Question: I try to make a meteor like <URL>,
but I can only get like this:

This is my simplex noise:
'''
public class PerlinNoise{
int B = 256;
int[] m_perm = new int[B+B];
Texture2D m_permTex;
public int octava;
public float frequencia, amplitud;
public PerlinNoise(int seed, float frec, float amp, int oct)
{
octava = oct;
amplitud = amp;
frequencia = frec;
UnityEngine.Random.seed = seed;
int i, j, k;
for (i = 0 ; i < B ; i++)
{
m_perm[i] = i;
}
while (--i != 0)
{
k = m_perm[i];
j = UnityEngine.Random.Range(0, B);
m_perm[i] = m_perm[j];
m_perm[j] = k;
}
for (i = 0 ; i < B; i++)
{
m_perm[B + i] = m_perm[i];
}
}
float FADE(float t) { return t * t * t * ( t * ( t * 6.0f - 15.0f ) + 10.0f ); }
float LERP(float t, float a, float b) { return (a) + (t)*((b)-(a)); }
float GRAD1(int hash, float x )
{
int h = hash & 15;
float grad = 1.0f + (h & 7);
if ((h&8) != 0) grad = -grad;
return ( grad * x );
}
float GRAD2(int hash, float x, float y)
{
int h = hash & 7;
float u = h<4 ? x : y;
float v = h<4 ? y : x;
return (((h&1) != 0)? -u : u) + (((h&2) != 0) ? -2.0f*v : 2.0f*v);
}
float GRAD3(int hash, float x, float y , float z)
{
int h = hash & 15;
float u = h<8 ? x : y;
float v = (h<4) ? y : (h==12 || h==14) ? x : z;
return (((h&1) != 0)? -u : u) + (((h&2) != 0)? -v : v);
}
float Noise1D( float x )
{
//returns a noise value between -0.5 and 0.5
int ix0, ix1;
float fx0, fx1;
float s, n0, n1;
ix0 = (int)Mathf.Floor(x); // Integer part of x
fx0 = x - ix0; // Fractional part of x
fx1 = fx0 - 1.0f;
ix1 = ( ix0+1 ) & 0xff;
ix0 = ix0 & 0xff; // Wrap to 0..255
s = FADE(fx0);
n0 = GRAD1(m_perm[ix0], fx0);
n1 = GRAD1(m_perm[ix1], fx1);
return 0.188f * LERP( s, n0, n1);
}
public float Noise2D( float x, float y )
{
int ix0, iy0, ix1, iy1;
float fx0, fy0, fx1, fy1, s, t, nx0, nx1, n0, n1;
ix0 = (int)Mathf.Floor(x);
iy0 = (int)Mathf.Floor(y);
fx0 = x - ix0;
fy0 = y - iy0;
fx1 = fx0 - 1.0f;
fy1 = fy0 - 1.0f;
ix1 = (ix0 + 1) & 0xff; // Wrap to 0..255
iy1 = (iy0 + 1) & 0xff;
ix0 = ix0 & 0xff;
iy0 = iy0 & 0xff;
t = FADE( fy0 );
s = FADE( fx0 );
nx0 = GRAD2(m_perm[ix0 + m_perm[iy0]], fx0, fy0);
nx1 = GRAD2(m_perm[ix0 + m_perm[iy1]], fx0, fy1);
n0 = LERP( t, nx0, nx1 );
nx0 = GRAD2(m_perm[ix1 + m_perm[iy0]], fx1, fy0);
nx1 = GRAD2(m_perm[ix1 + m_perm[iy1]], fx1, fy1);
n1 = LERP(t, nx0, nx1);
return 0.507f * LERP( s, n0, n1 );
}
float Noise3D( float x, float y, float z )
{
//returns a noise value between -1.5 and 1.5
int ix0, iy0, ix1, iy1, iz0, iz1;
float fx0, fy0, fz0, fx1, fy1, fz1;
float s, t, r;
float nxy0, nxy1, nx0, nx1, n0, n1;
ix0 = (int)Mathf.Floor( x ); // Integer part of x
iy0 = (int)Mathf.Floor( y ); // Integer part of y
iz0 = (int)Mathf.Floor( z ); // Integer part of z
fx0 = x - ix0; // Fractional part of x
fy0 = y - iy0; // Fractional part of y
fz0 = z - iz0; // Fractional part of z
fx1 = fx0 - 1.0f;
fy1 = fy0 - 1.0f;
fz1 = fz0 - 1.0f;
ix1 = ( ix0 + 1 ) & 0xff; // Wrap to 0..255
iy1 = ( iy0 + 1 ) & 0xff;
iz1 = ( iz0 + 1 ) & 0xff;
ix0 = ix0 & 0xff;
iy0 = iy0 & 0xff;
iz0 = iz0 & 0xff;
r = FADE( fz0 );
t = FADE( fy0 );
s = FADE( fx0 );
nxy0 = GRAD3(m_perm[ix0 + m_perm[iy0 + m_perm[iz0]]], fx0, fy0, fz0);
nxy1 = GRAD3(m_perm[ix0 + m_perm[iy0 + m_perm[iz1]]], fx0, fy0, fz1);
nx0 = LERP( r, nxy0, nxy1 );
nxy0 = GRAD3(m_perm[ix0 + m_perm[iy1 + m_perm[iz0]]], fx0, fy1, fz0);
nxy1 = GRAD3(m_perm[ix0 + m_perm[iy1 + m_perm[iz1]]], fx0, fy1, fz1);
nx1 = LERP( r, nxy0, nxy1 );
n0 = LERP( t, nx0, nx1 );
nxy0 = GRAD3(m_perm[ix1 + m_perm[iy0 + m_perm[iz0]]], fx1, fy0, fz0);
nxy1 = GRAD3(m_perm[ix1 + m_perm[iy0 + m_perm[iz1]]], fx1, fy0, fz1);
nx0 = LERP( r, nxy0, nxy1 );
nxy0 = GRAD3(m_perm[ix1 + m_perm[iy1 + m_perm[iz0]]], fx1, fy1, fz0);
nxy1 = GRAD3(m_perm[ix1 + m_perm[iy1 + m_perm[iz1]]], fx1, fy1, fz1);
nx1 = LERP( r, nxy0, nxy1 );
n1 = LERP( t, nx0, nx1 );
return 0.936f * LERP( s, n0, n1 );
}
public float FractalNoise1D(float x, int octNum, float frq, float amp)
{
float gain = 1.0f;
float sum = 0.0f;
for(int i = 0; i < octNum; i++)
{
sum += Noise1D(x*gain/frq) * amp/gain;
gain *= 2.0f;
}
return sum;
}
public float FractalNoise2D(float x, float y, int octNum, float frq, float amp)
{
float gain = 1.0f;
float sum = 0.0f;
for(int i = 0; i < octNum; i++)
{
sum += Noise2D(x*gain/frq, y*gain/frq) * amp/gain;
gain *= 2.0f;
}
return sum;
}
public int Noise2D(Vector3Int v3) {
return Mathf.RoundToInt(FractalNoise2D(v3.x,v3.z,octava,frequencia,amplitud));
}
public int Noise2D(int x, int z)
{
return Mathf.RoundToInt(FractalNoise2D(x, z, octava, frequencia, amplitud));
}
public float FractalNoise3D(float x, float y, float z, int octNum, float frq, float amp)
{
float gain = 1.0f;
float sum = 0.0f;
for(int i = 0; i < octNum; i++)
{
sum += Noise3D(x*gain/frq, y*gain/frq, z*gain/frq) * amp/gain;
gain *= 2.0f;
}
return sum;
}
public void LoadPermTableIntoTexture()
{
m_permTex = new Texture2D(256, 1, TextureFormat.Alpha8, false);
m_permTex.filterMode = FilterMode.Point;
m_permTex.wrapMode = TextureWrapMode.Clamp;
for(int i = 0; i < 256; i++)
{
float v = (float)m_perm[i] / 255.0f;
m_permTex.SetPixel(i, 0, new Color(0,0,0,v));
}
m_permTex.Apply();
}
}
'''
This is my implementation:
'''
public void Resimulate() {
PerlinNoise per = new PerlinNoise(seed, frec, amp, octa);
for (int x = 0; x < TamX; x++)
{
for (int y = 0; y < TamY; y++)
{
for (int z = 0; z < TamZ; z++)
{
if (per.FractalNoise3D(x, y, z, octa, frec, amp)>0)
{
lista.Add(new Bloque(new Vector3Int(x, y, z)));
}
}
}
}
}
'''
I found information on various pages, blogs and here but found nothing that worked for me. If anyone has information I would greatly appreciate your help.
Thank you for helping me.
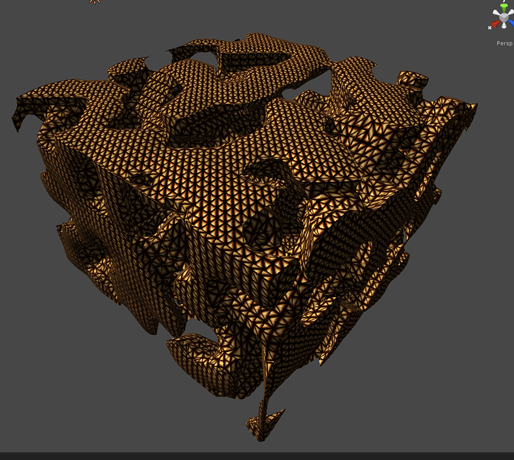
Answer: First, it's important to note that the code you have is not Simplex noise! It's the older "Perlin noise" algorithm that tends to exhibit visually significant directional artifacts.
I would suggest avoiding both Perlin noise and Simplex noise altogether. Perlin because of the directional artifacts, and Simplex because you run into patent issues with the 3D implementation.
There's an algorithm I've designed recently to get around both of those issues, that's starting to be adopted by a fair number of game developers, called OpenSimplex noise. Code: <URL>
(EDIT: Here's a C# port: <URL>
Do something like this:
'''
const double S = 24; //Sparsity of noise features
public void Resimulate() {
//To get fractal noise, ideally you want multiple instances of noise so you don't get odd behavior near (0,0,0)
OpenSimplexNoise n1 = new OpenSimplexNoise(seed);
OpenSimplexNoise n2 = new OpenSimplexNoise(seed+1);
OpenSimplexNoise n3 = new OpenSimplexNoise(seed+2);
for (int x = 0; x < TamX; x++) {
for (int y = 0; y < Tamy; z++) {
for (int z = 0; z < TamZ; z++) {
double n = (n1.eval(x / S, y / S, z / S)
+ n2.eval(x / S / 2, y / S / 2, z / S / 2) * .5
+ n3.eval(x / S / 4, y / S / 4, z / S / 4) * .25)
/ (1 + .5 + .25);
double dx = (TamX / 2.0 - x);
double dy = (TamY / 2.0 - y);
double dz = (TamZ / 2.0 - z);
double d = dx*dx + dy*dy + dz*dz;
//d is now your squared distance from the center.
//n is your fractal noise value
//you want to combine d and n to form some threshold that
//determines whether or not there is a block.
//threshold = d / C1 + n + C2 > 0 where C1 and C2 are constants you choose
}
}
}
}
'''
EDIT: Here's a visual difference between Perlin and OpenSimplex:

- - - -